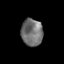
Tissue: prostate
Cell type: T cells
Senescence score: 0.3617
Nuclear area (px): 569
Mean DAPI intensity: 113.478